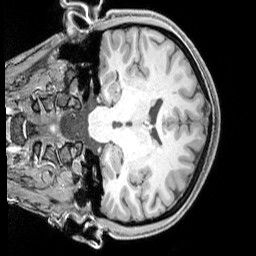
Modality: T1w
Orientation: coronal
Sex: female
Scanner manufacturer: siemens
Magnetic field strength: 3 T
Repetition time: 2.3 s
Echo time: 0.00226 s